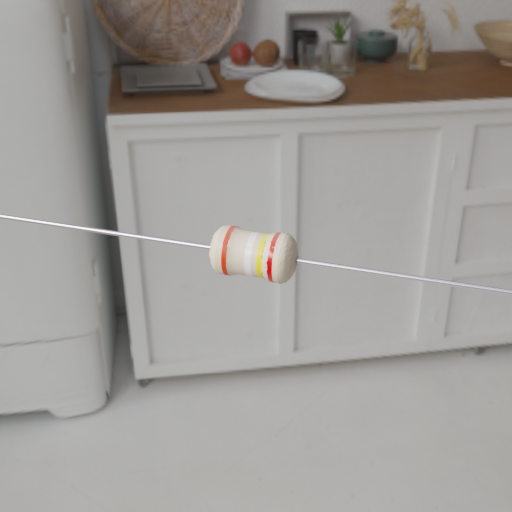
Resistor colour bands (in order): red, white, yellow, red